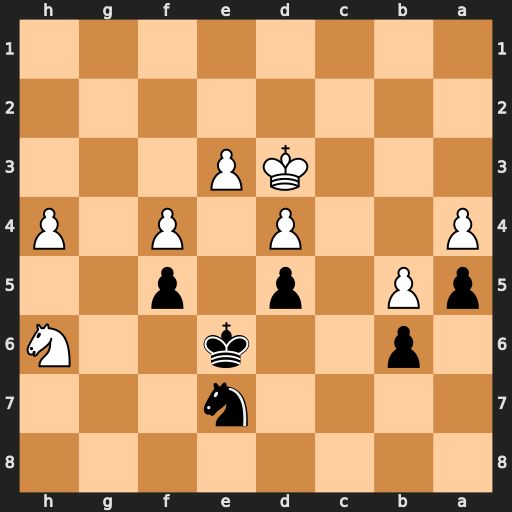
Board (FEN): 8/4n3/1p2k2N/pP1p1p2/P2P1P1P/3KP3/8/8
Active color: b
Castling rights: -
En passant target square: -
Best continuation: Kf6 h5 Kg7 Nxf5+ Nxf5